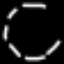
Label: octagon